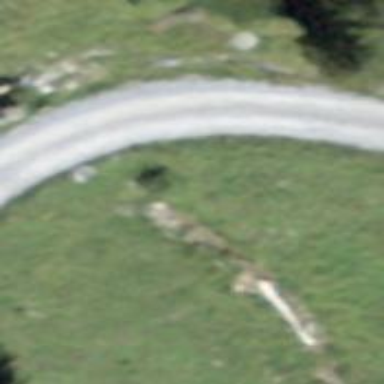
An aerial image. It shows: Culvert tunnel.